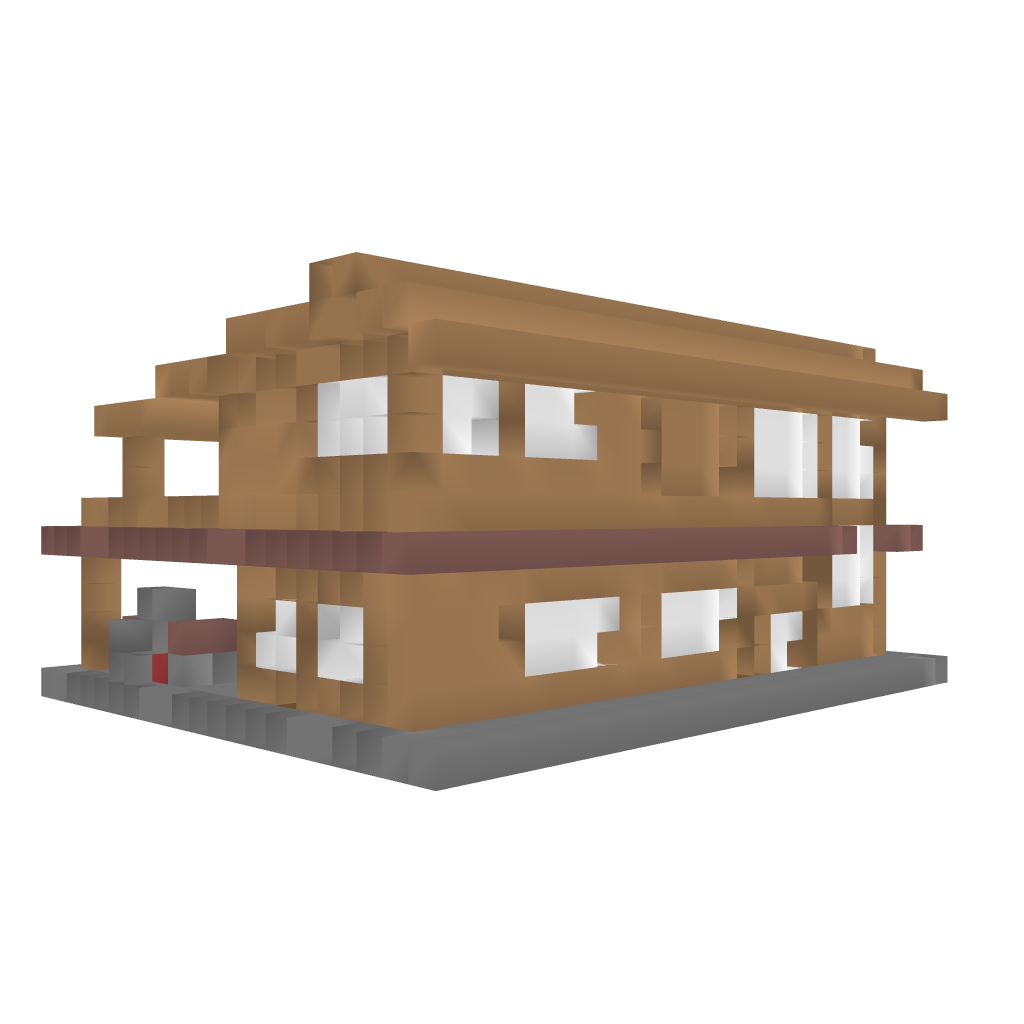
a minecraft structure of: My house good quality